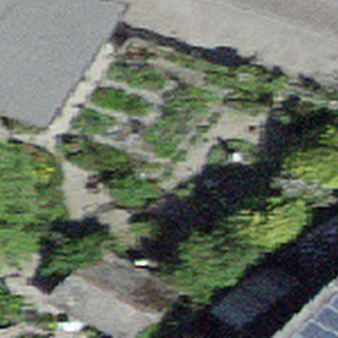
Label: other